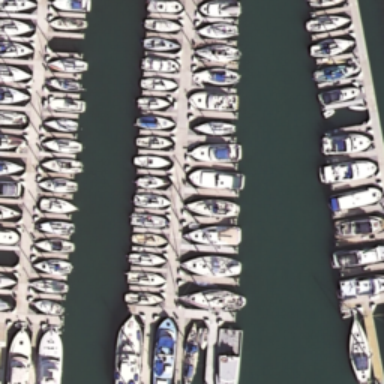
Lots of boats docked at the harbor and the boats are closed to each other .